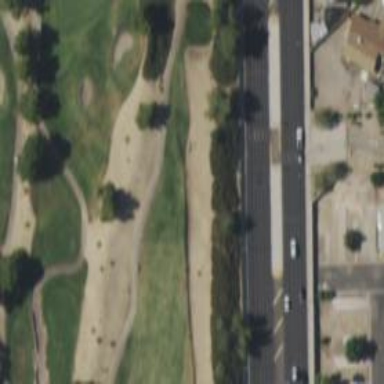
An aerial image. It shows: Rough grassy area used for golf.